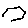
Label: hexagon